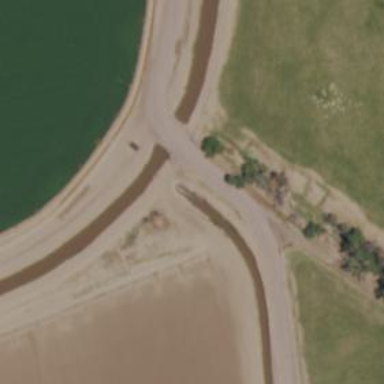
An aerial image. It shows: Culvert underpass for canal.